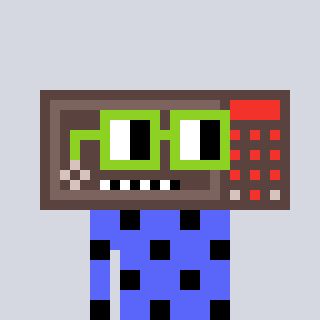
a pixel art character with square light green glasses, a wallsafe-shaped head and a purple-colored body on a cool background